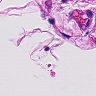
Metastatic tissue present: no